Field crop: maize
Growth stage: 2
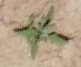
Species: atriplex